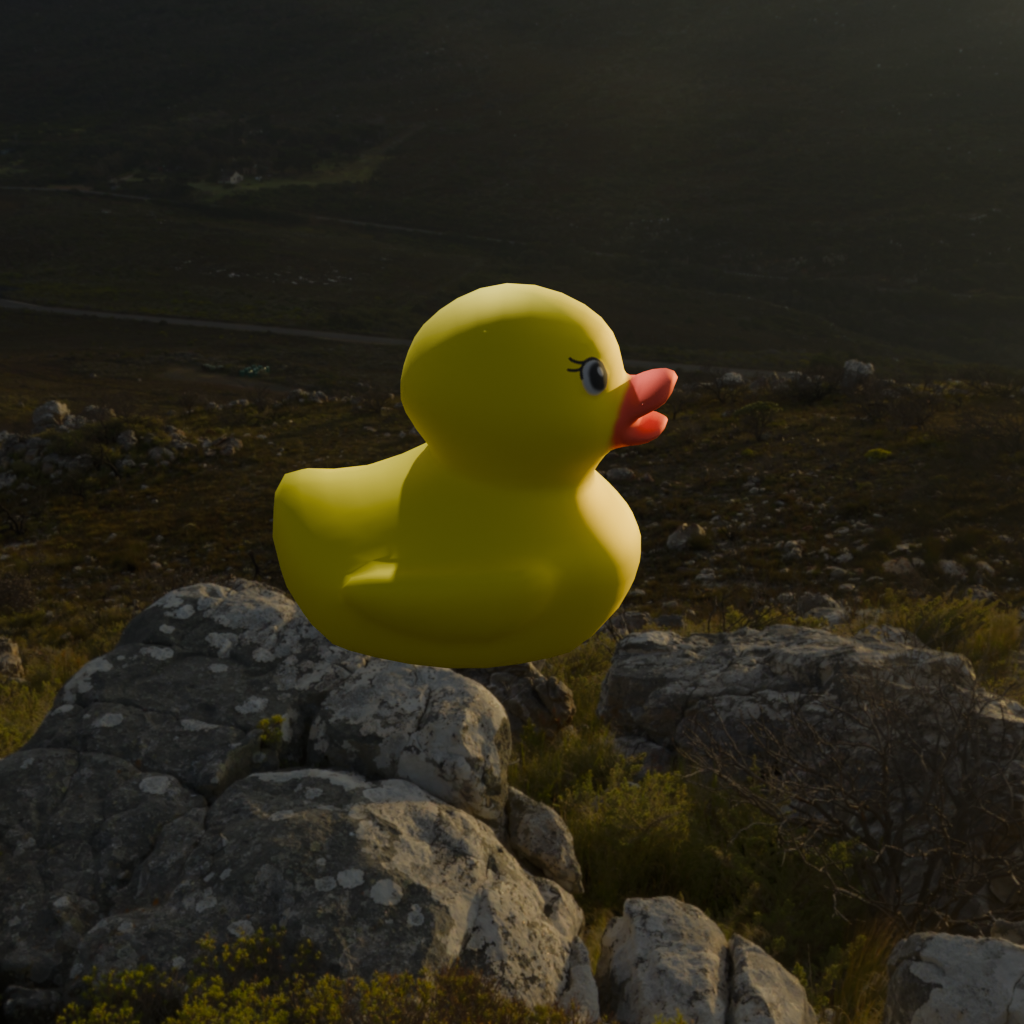
an image of a yellow rubber duck seen from <right> in a golden sunset over rocky mountains.